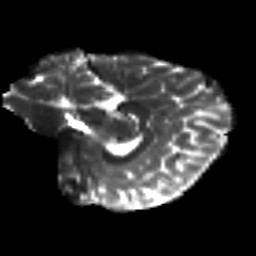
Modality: T2w
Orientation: sagittal
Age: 19
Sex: female
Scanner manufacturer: siemens
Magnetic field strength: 3 T
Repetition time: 8.8 s
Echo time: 0.085 s